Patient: sex F, age 68
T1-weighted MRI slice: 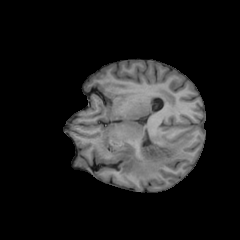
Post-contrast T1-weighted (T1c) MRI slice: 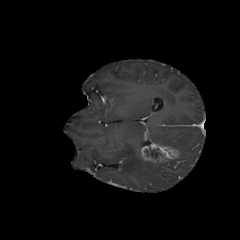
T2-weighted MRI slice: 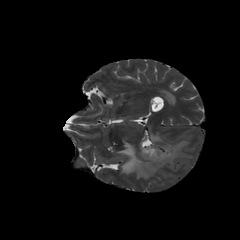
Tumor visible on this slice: yes
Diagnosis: Glioblastoma, IDH-wildtype
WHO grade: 4